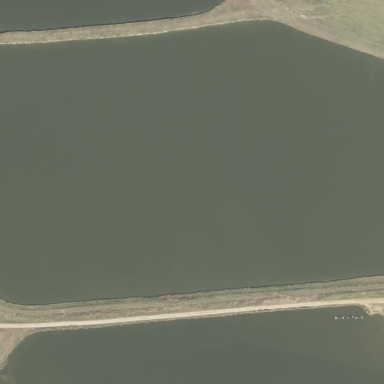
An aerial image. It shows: Reservoir of natural water.